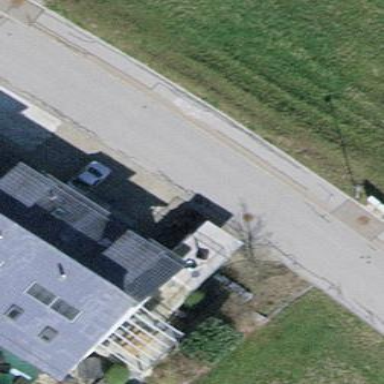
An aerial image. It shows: Building with tile roof.